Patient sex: M
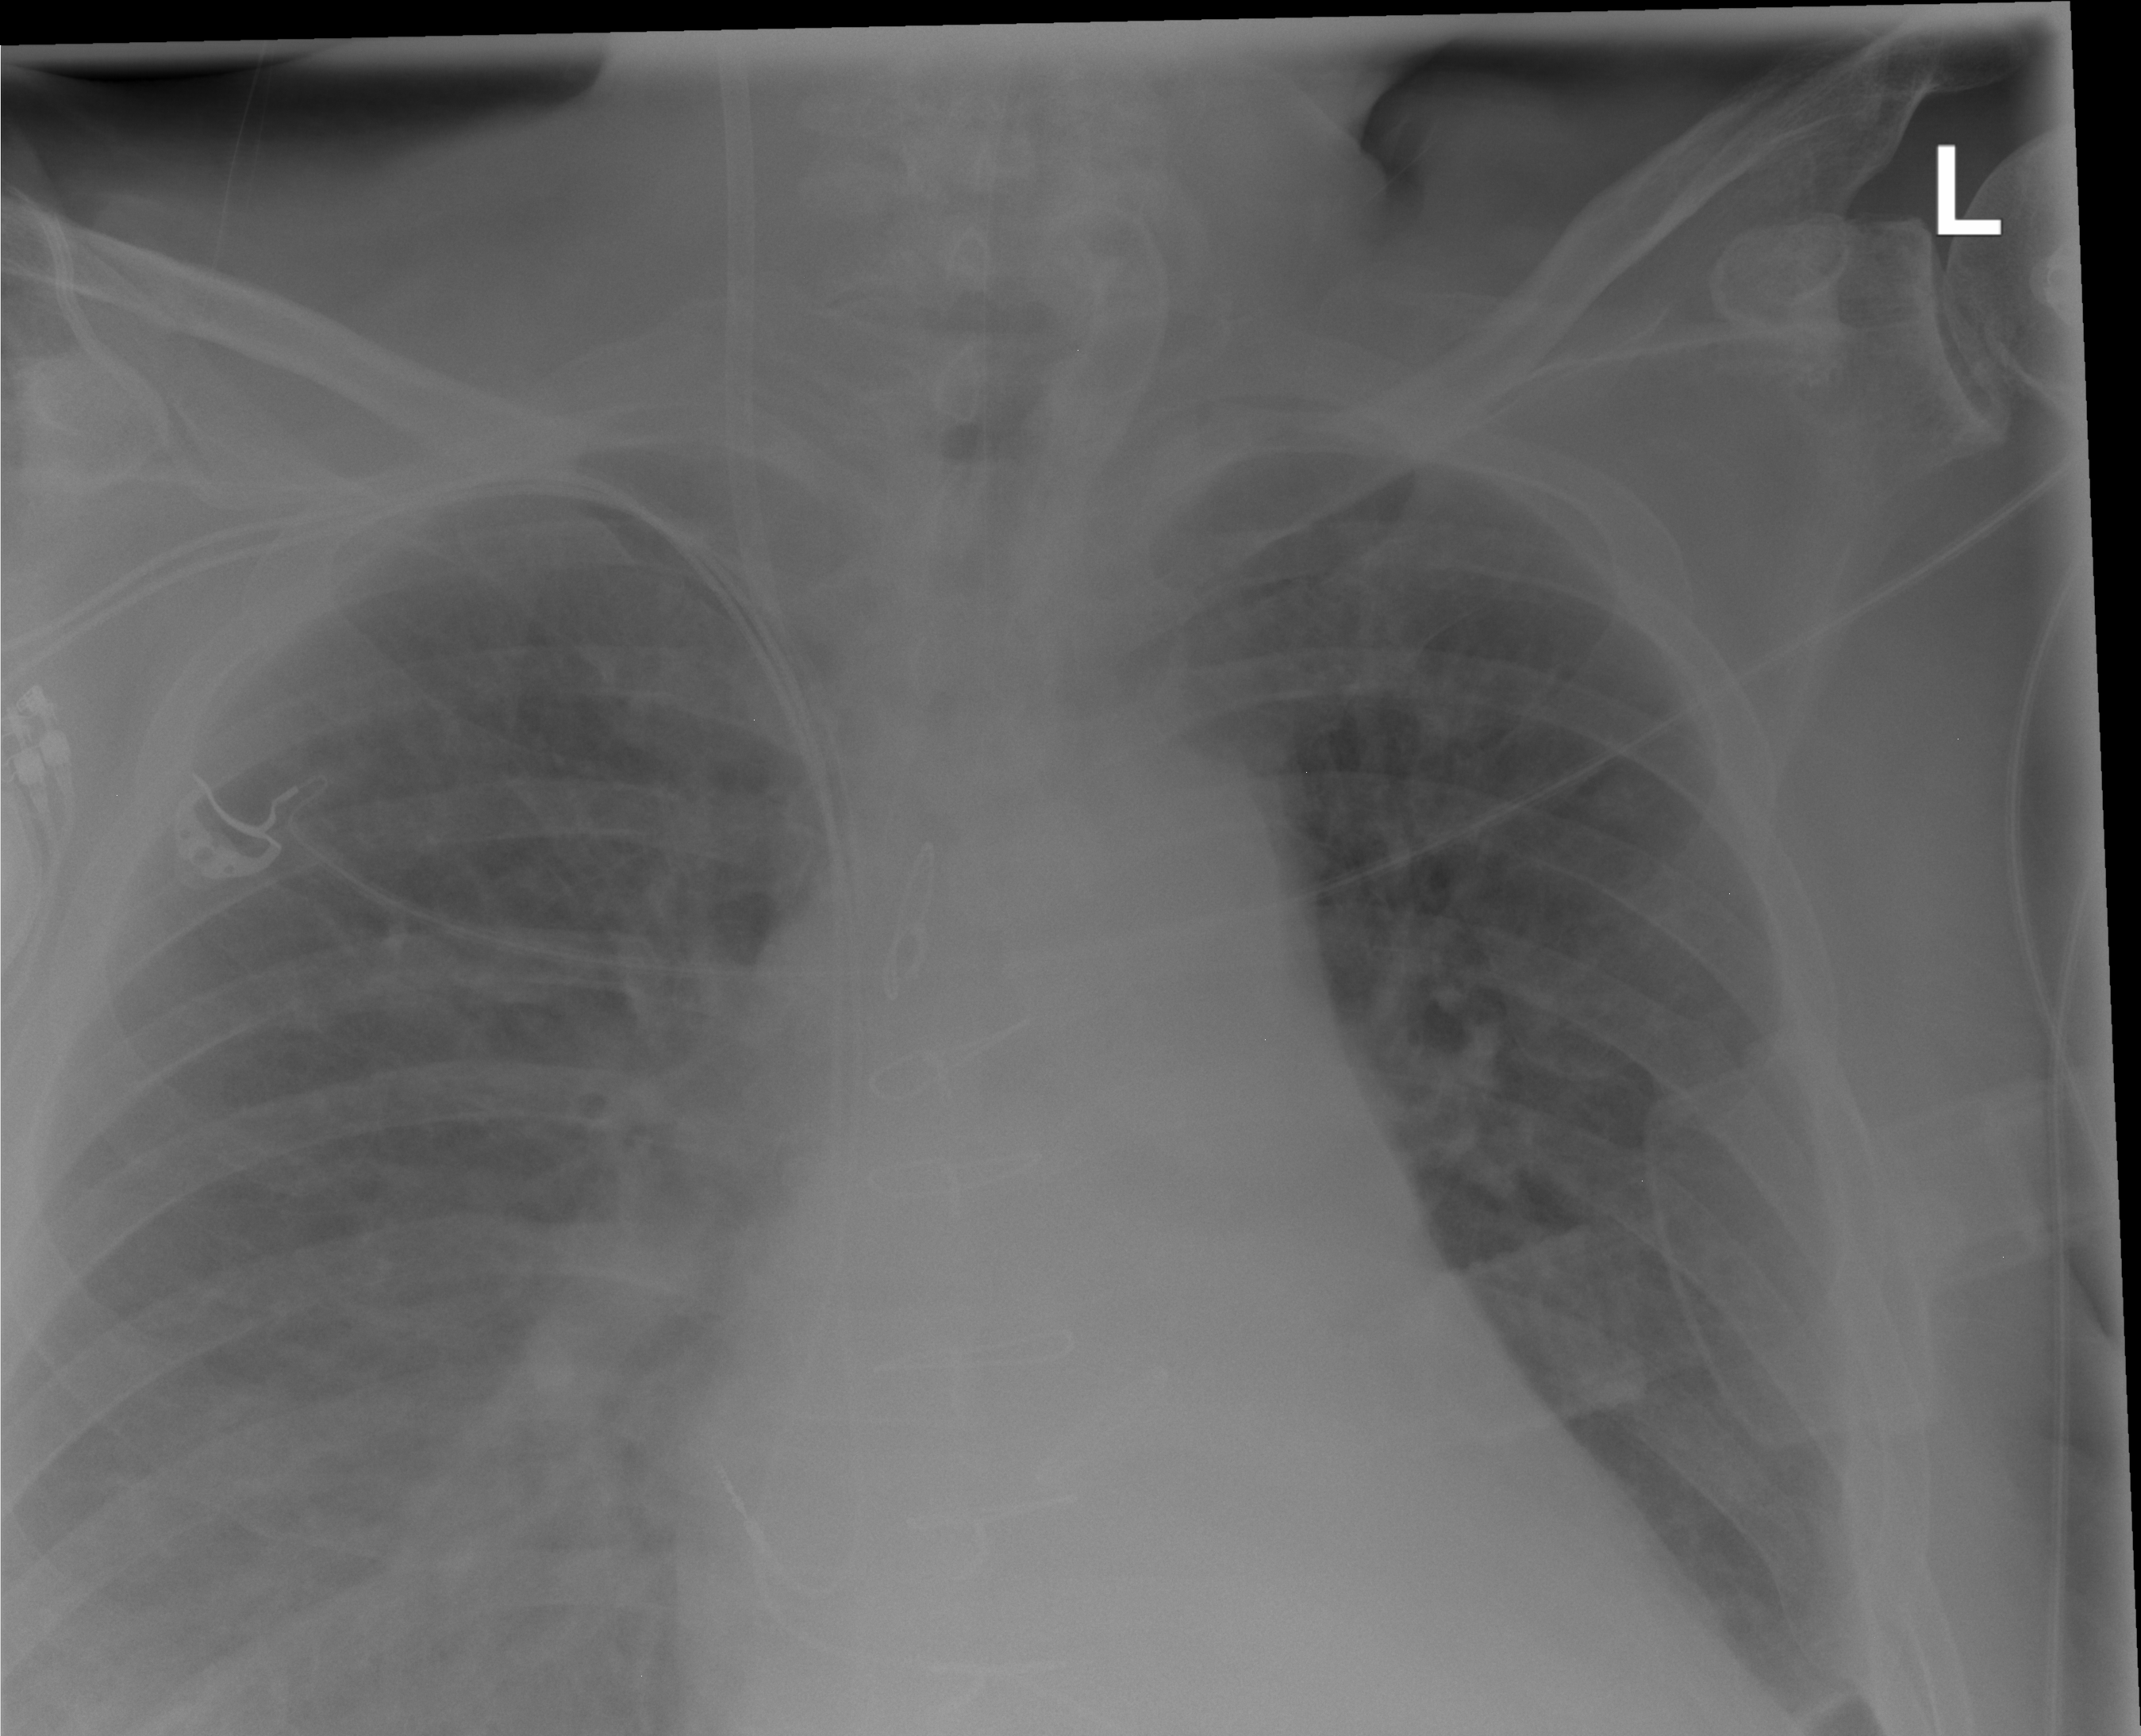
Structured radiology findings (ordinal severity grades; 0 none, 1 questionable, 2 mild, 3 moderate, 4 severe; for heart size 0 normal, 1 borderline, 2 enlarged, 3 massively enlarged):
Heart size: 0
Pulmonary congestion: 1
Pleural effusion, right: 0
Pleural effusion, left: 0
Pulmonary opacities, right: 0
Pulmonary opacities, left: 0
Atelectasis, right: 0
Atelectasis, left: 2